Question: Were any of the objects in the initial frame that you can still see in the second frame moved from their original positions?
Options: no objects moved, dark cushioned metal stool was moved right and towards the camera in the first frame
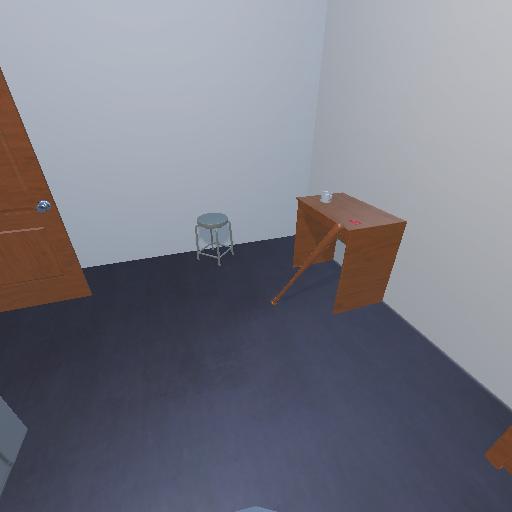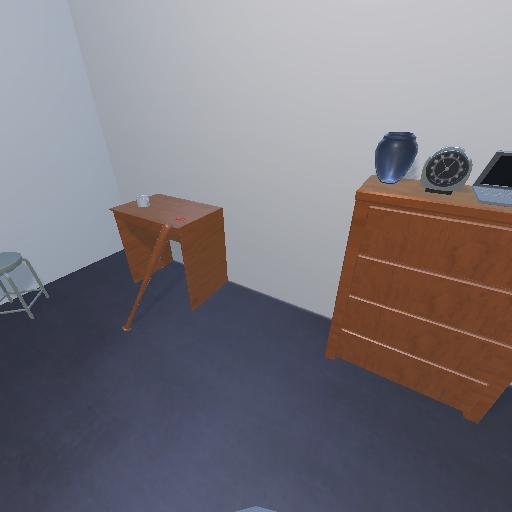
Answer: no objects moved